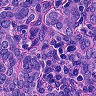
Metastatic tissue present: yes